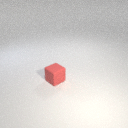
small red rubber cube